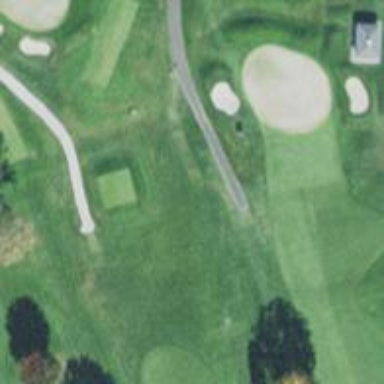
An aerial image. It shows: Service road used as golf cart path.